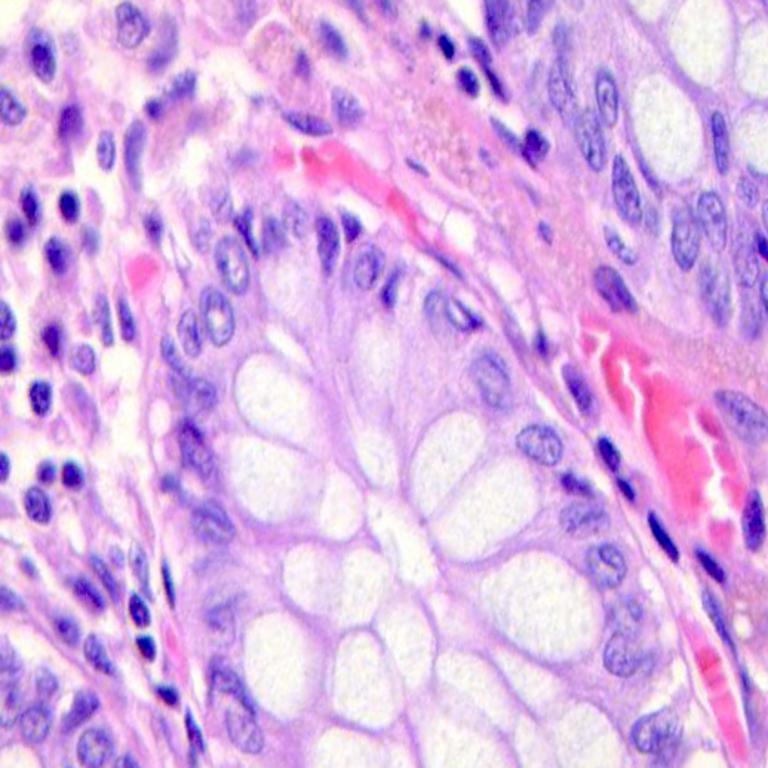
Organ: colon
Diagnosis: benign